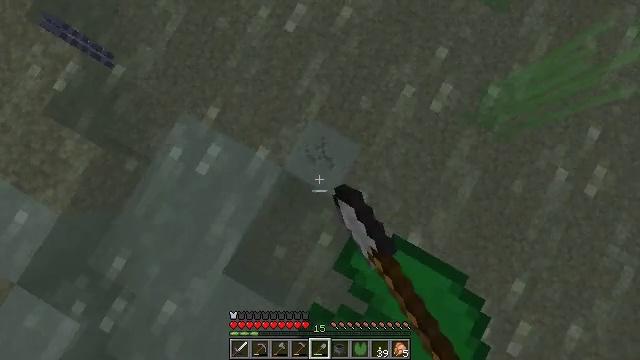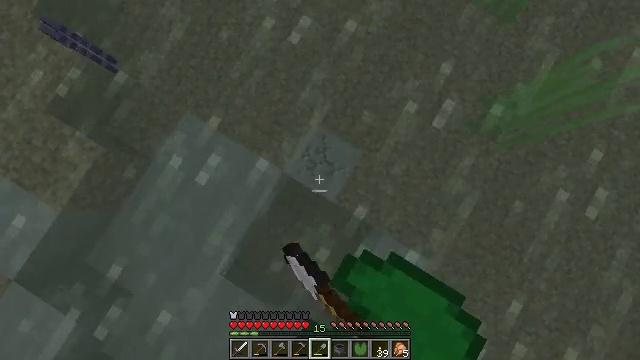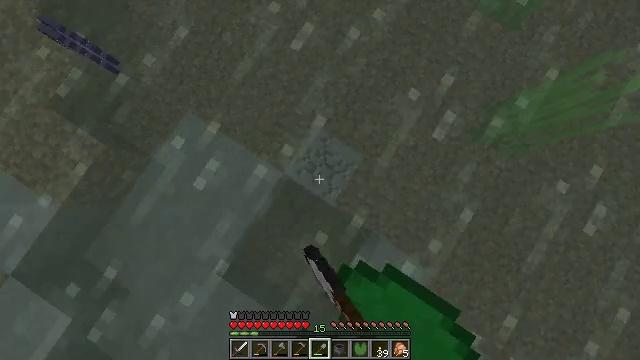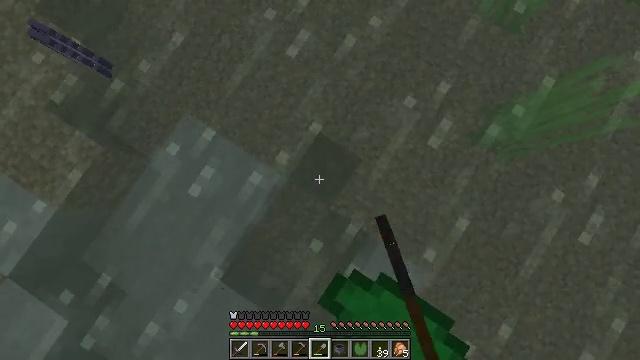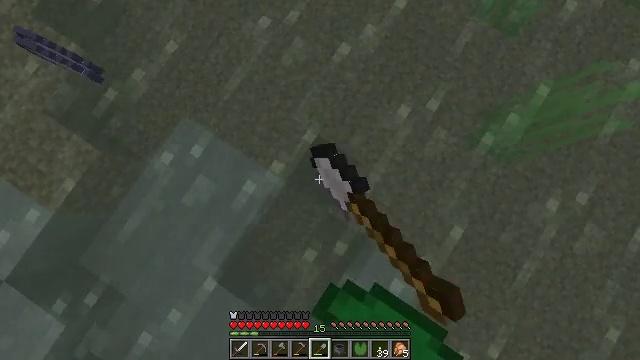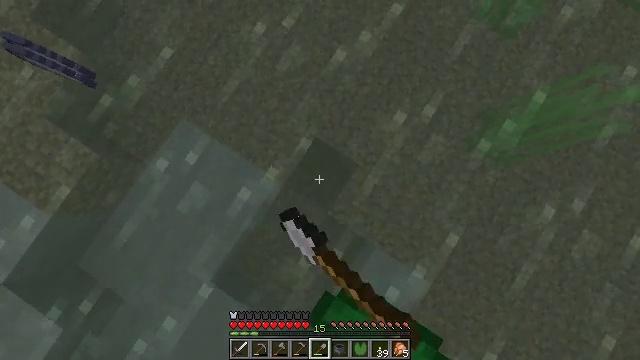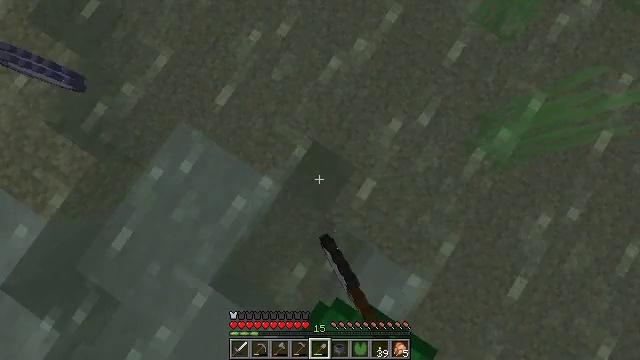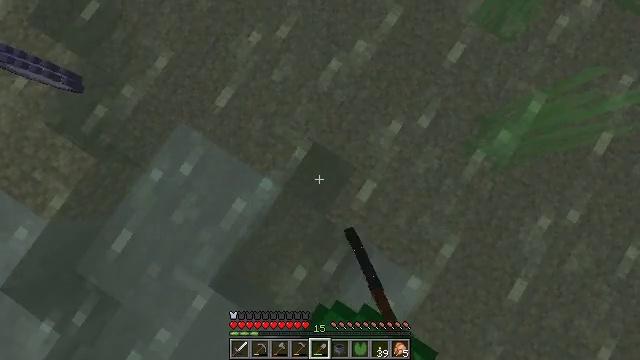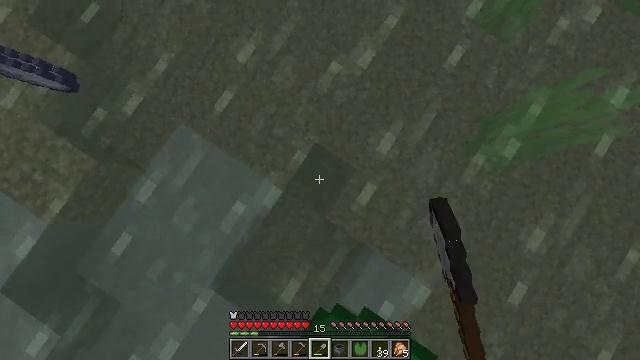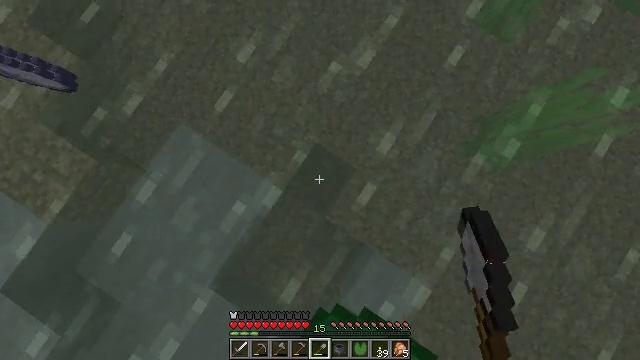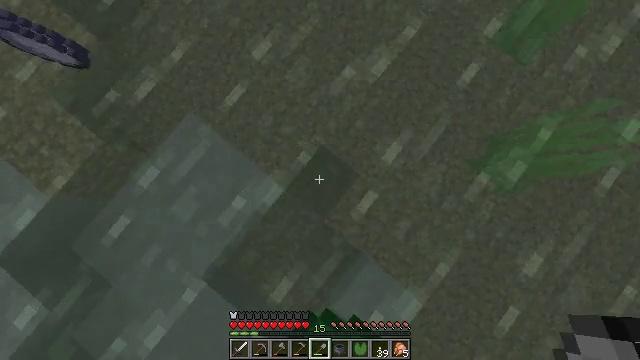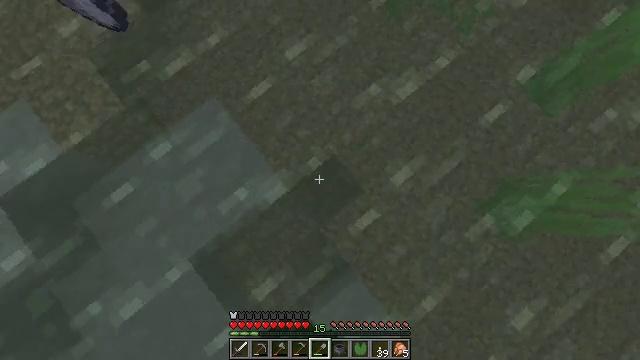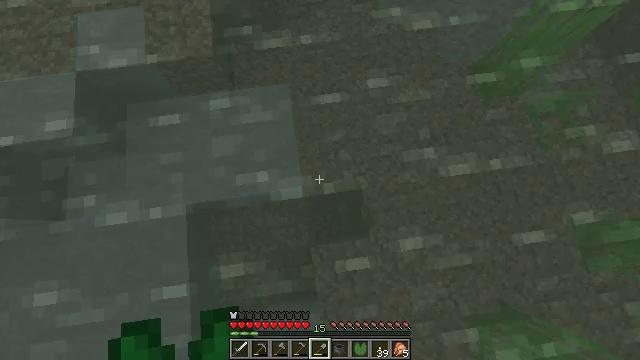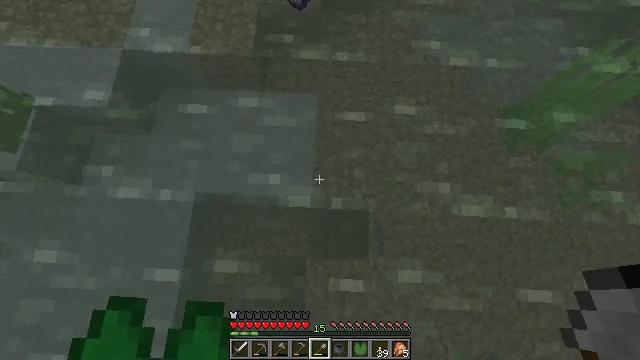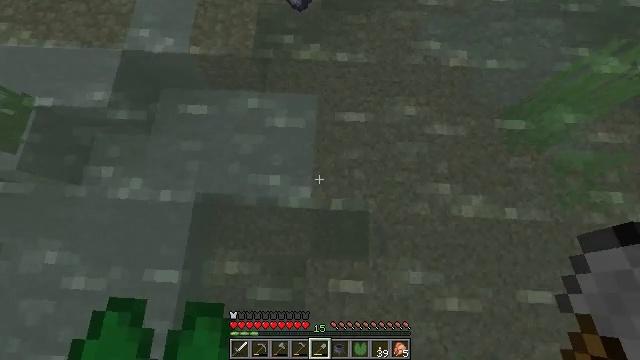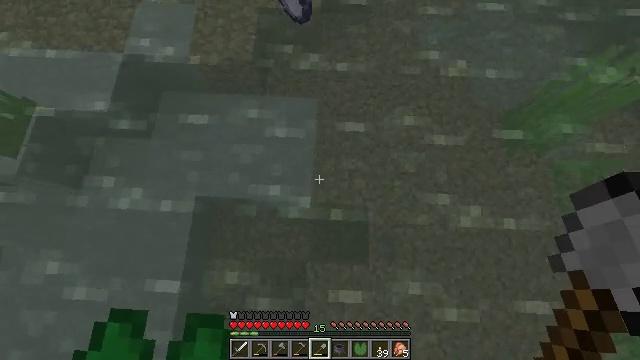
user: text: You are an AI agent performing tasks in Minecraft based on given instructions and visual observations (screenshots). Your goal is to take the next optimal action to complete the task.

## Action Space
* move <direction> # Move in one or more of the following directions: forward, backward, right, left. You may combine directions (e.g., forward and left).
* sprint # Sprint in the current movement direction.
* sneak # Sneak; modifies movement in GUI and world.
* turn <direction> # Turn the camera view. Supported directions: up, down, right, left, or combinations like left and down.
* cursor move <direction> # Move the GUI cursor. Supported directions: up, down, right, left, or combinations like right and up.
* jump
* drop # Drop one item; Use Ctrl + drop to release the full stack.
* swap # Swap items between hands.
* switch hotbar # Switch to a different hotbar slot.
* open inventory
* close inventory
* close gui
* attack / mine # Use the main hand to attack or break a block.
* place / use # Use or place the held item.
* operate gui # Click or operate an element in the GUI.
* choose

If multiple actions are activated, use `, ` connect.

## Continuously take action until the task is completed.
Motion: motion action
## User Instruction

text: Break the clay block to collect it.
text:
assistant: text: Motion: move forward, sneak, turn left, attack / mine
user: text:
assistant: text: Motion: move forward, sneak, turn left, attack / mine
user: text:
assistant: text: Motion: move forward, sneak, attack / mine
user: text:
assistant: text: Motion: move forward, sneak, attack / mine
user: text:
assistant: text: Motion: move forward, sneak, attack / mine
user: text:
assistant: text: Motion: sneak, attack / mine
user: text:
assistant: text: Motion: sneak, attack / mine
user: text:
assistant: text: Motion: sneak, attack / mine
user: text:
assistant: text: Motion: sneak, attack / mine
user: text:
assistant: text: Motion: sneak, turn left, attack / mine
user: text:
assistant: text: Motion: sneak, turn left and up
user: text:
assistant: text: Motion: sneak, turn left and up
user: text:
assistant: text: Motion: sneak, turn left and up
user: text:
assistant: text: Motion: move forward
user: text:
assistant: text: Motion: move forward
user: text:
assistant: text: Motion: move forward
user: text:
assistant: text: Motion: move forward
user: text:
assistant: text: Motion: move forward
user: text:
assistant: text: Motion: move forward, turn left and down
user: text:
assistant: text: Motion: move forward
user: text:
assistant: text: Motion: move forward
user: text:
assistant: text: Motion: turn left and up
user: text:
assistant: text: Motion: turn left and up
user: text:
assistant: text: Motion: sneak, turn left and up
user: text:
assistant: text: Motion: sneak, turn up
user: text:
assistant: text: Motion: sneak, turn right and up
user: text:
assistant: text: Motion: move forward, sneak, turn up
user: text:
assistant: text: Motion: move forward
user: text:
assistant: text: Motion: move forward, turn left
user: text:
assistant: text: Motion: move forward, turn left